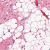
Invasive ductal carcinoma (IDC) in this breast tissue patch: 0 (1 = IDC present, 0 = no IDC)